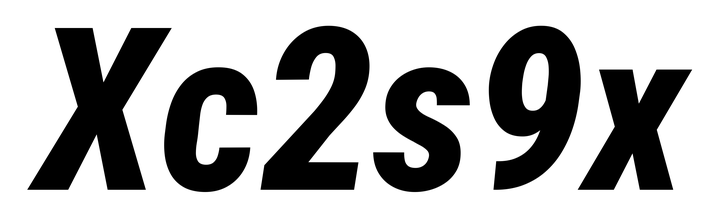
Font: Roboto-Italic_Condensed_ExtraBold_Italic